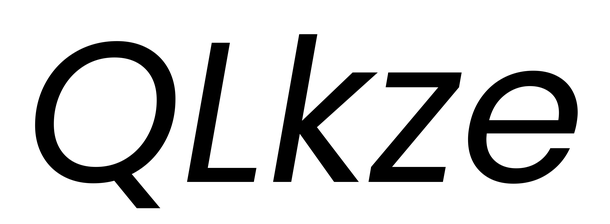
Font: Poppins-Italic